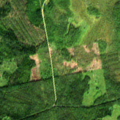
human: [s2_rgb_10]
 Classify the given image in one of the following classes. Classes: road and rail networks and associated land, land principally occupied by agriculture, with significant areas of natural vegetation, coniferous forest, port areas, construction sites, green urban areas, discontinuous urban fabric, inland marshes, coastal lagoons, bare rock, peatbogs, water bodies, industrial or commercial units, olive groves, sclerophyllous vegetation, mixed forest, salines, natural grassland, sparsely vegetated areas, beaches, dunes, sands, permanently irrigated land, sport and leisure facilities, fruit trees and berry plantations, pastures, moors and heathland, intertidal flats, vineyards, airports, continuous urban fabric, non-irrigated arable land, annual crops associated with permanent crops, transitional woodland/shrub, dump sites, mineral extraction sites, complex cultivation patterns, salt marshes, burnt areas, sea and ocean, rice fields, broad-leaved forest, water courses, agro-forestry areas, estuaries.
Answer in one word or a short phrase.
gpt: coniferous forest, mixed forest, transitional woodland/shrub